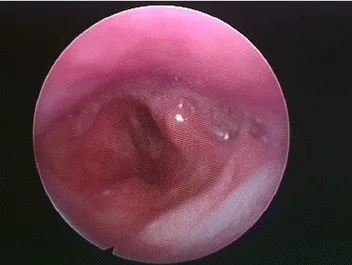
Pyriform sinus retaining saliva.
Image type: endoscopy (airway_endoscopy)